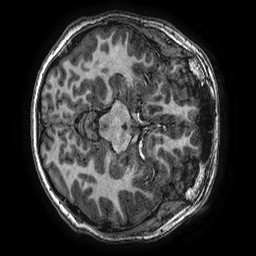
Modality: T1w
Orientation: axial
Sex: male
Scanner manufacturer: ge
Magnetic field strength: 3 T
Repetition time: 0.00766 s
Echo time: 0.003476 s